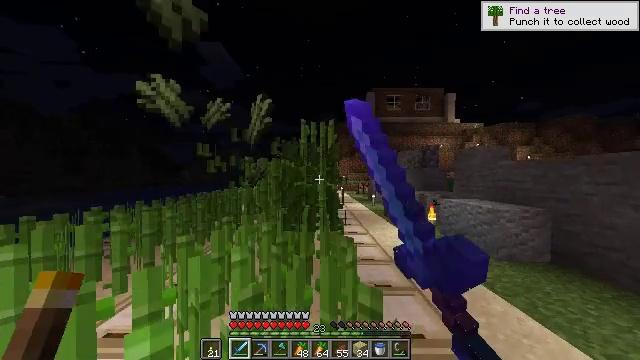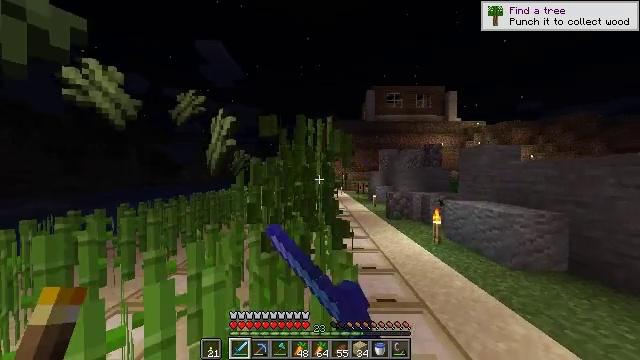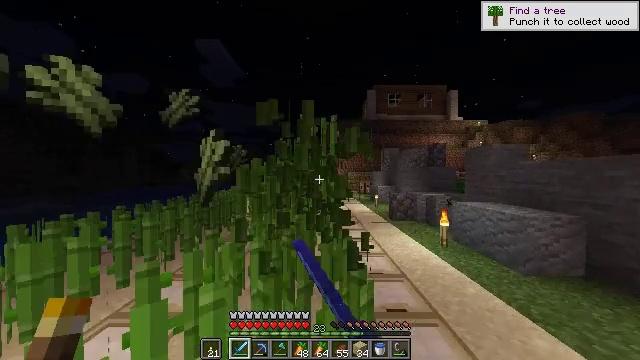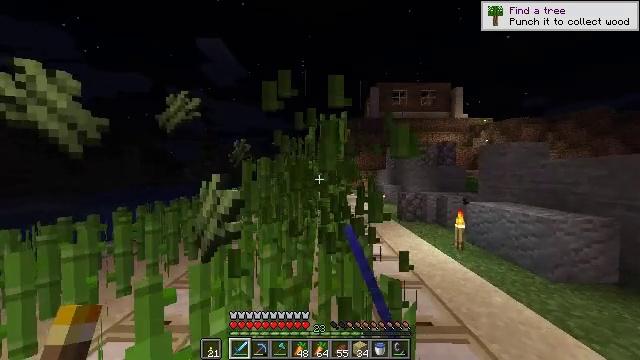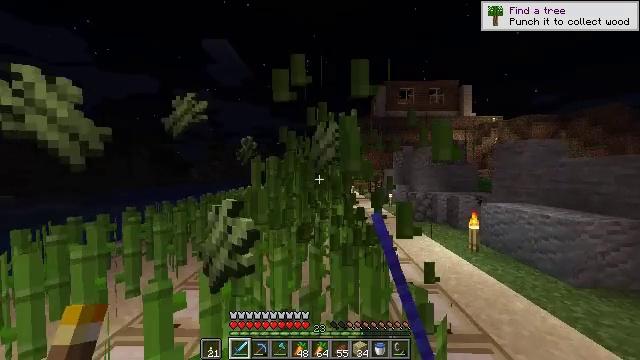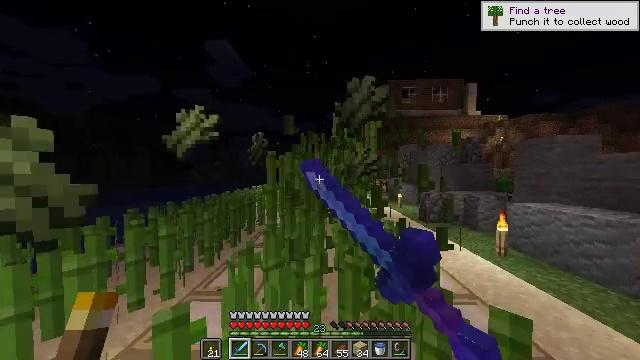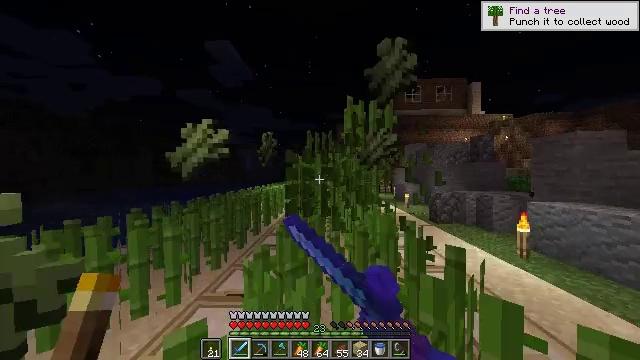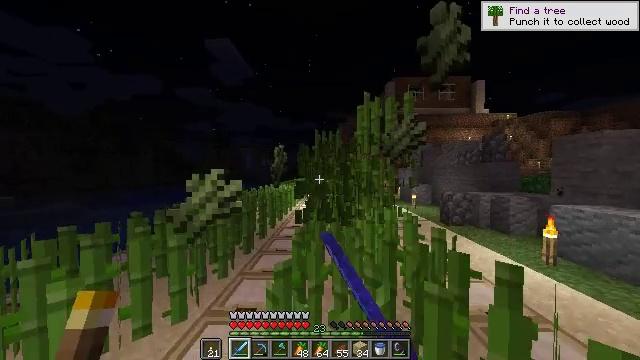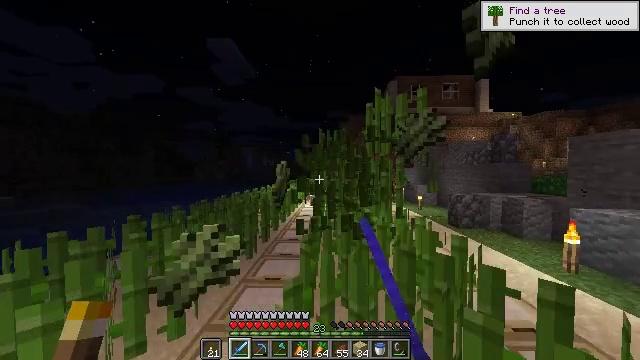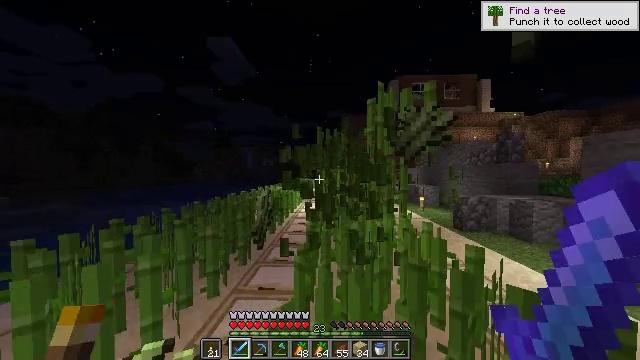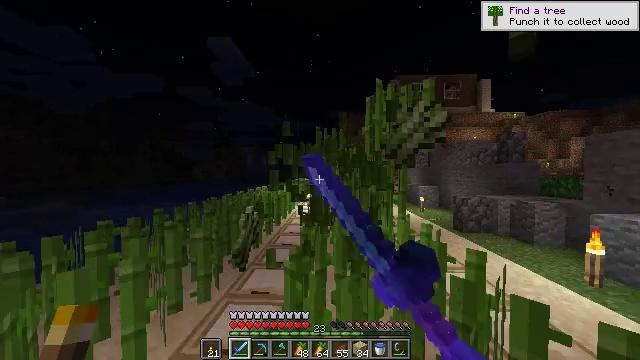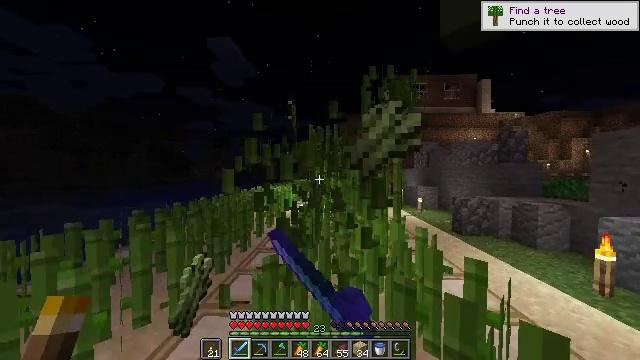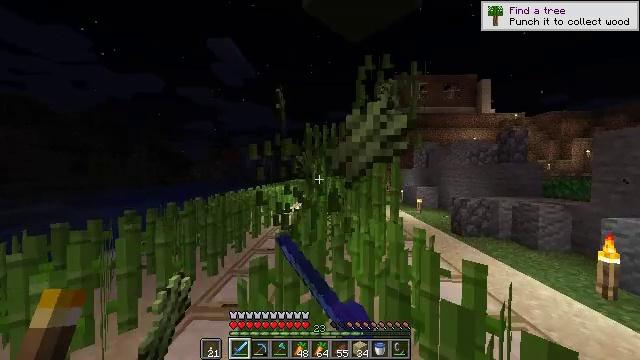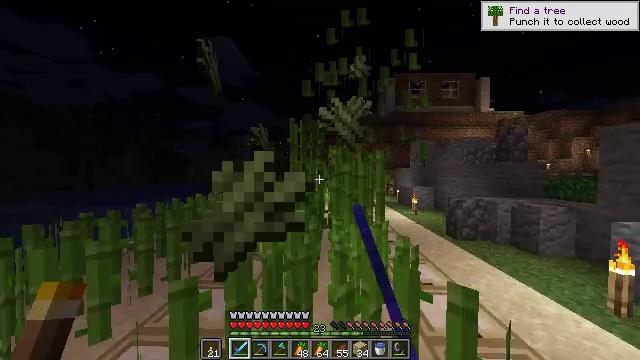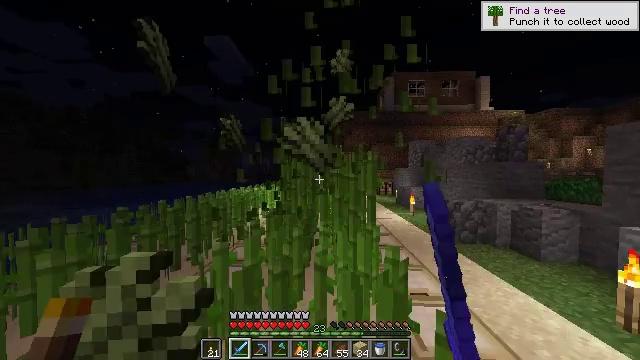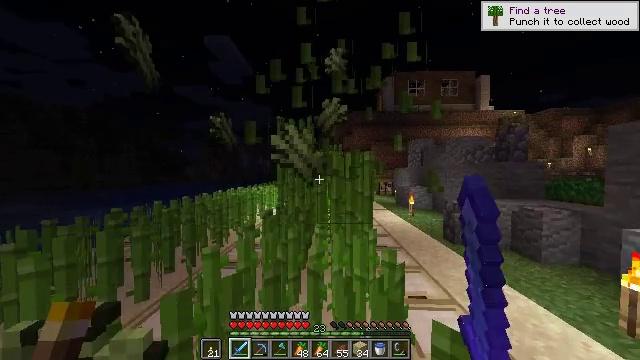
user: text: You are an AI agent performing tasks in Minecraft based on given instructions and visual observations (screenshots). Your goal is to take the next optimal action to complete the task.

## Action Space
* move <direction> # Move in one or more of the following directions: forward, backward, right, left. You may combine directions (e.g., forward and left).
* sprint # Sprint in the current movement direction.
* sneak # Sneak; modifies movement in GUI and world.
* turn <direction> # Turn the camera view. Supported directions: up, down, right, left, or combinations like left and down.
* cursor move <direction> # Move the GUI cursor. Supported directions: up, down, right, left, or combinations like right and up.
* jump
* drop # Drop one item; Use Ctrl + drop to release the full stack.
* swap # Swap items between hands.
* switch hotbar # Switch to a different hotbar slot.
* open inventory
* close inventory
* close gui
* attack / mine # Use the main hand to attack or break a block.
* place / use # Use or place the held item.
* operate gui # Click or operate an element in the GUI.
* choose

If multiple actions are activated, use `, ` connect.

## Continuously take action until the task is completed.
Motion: motion action
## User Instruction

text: Gather sugar cane for crafting.
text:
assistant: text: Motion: move forward and move left, sprint, attack / mine
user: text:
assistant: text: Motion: move forward and move left, sprint, attack / mine
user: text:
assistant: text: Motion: move forward and move left, sprint, attack / mine
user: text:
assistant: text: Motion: move forward and move left, sprint, turn left, attack / mine
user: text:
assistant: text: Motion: move forward and move left, sprint, attack / mine
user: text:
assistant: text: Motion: move forward and move left, sprint, attack / mine
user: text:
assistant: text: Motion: move forward and move left, sprint, attack / mine
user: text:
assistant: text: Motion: move forward, sprint, attack / mine
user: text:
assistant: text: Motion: move forward and move right, sprint, attack / mine
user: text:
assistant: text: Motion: move forward and move right, sprint, attack / mine
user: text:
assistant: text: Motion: move forward and move right, sprint, attack / mine
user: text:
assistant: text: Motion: move forward and move right, sprint, attack / mine
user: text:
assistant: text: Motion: move forward and move right, sprint, attack / mine
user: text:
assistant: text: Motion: move forward and move right, sprint, attack / mine
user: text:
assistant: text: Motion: move forward and move right, sprint, attack / mine
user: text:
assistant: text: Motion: move forward, sprint, attack / mine
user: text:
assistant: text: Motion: move forward, sprint, attack / mine
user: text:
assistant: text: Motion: move forward, sprint, attack / mine
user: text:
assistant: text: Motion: move forward and move left, sprint, attack / mine
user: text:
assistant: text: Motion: move forward and move left, sprint, attack / mine
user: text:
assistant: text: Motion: move forward and move left, sprint, attack / mine
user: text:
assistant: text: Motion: move forward and move left, sprint, attack / mine
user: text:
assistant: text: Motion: move forward and move left, sprint, attack / mine
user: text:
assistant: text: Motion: move forward, sprint, attack / mine
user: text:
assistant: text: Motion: move forward, sprint, attack / mine
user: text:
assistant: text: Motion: move forward and move right, sprint, attack / mine
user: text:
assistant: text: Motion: move forward and move right, sprint, attack / mine
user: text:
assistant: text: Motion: move forward and move right, sprint, attack / mine
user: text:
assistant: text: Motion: move forward and move right, sprint, attack / mine
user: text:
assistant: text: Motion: move forward and move right, sprint, attack / mine